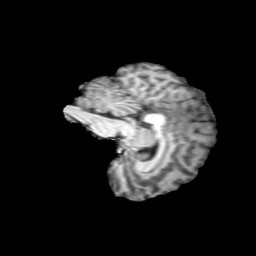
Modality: T1w
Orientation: sagittal
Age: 21
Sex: female
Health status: ill